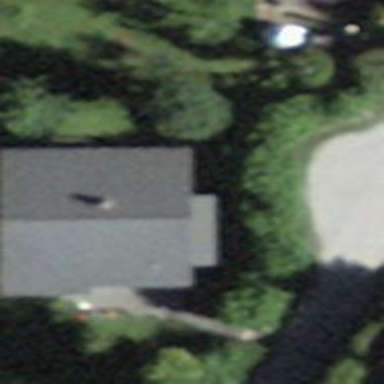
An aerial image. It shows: Building with ridge on the roof.